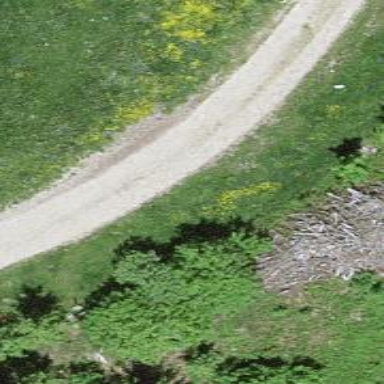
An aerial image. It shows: Gravel track with grade2 quality.